Question:
I have table as seen above and I want to create a custom array to pass values.
Currently I am using the following lines of code:
'''
var arr = $('input[type=text].editfield').map(function () {
return this;
}).get();
var objArr = jQuery.map(arr, function (i) {
return {
myDate: i.parentElement.previousSibling.previousSibling.previousSibling.previousSibling.previousSibling.previousSibling.childNodes[0].textContent,
myValue: i.value
}
}).get();
'''
and I expect to have an array of objects of all items in my grid with Date and Value as properties respectively.
But something is wrong and I can not solve. For example the code above says ""
How can I correct my code to perform the correct action?
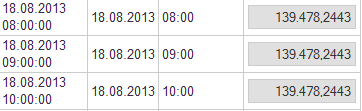
Answer: There is no need to use .get() on the static <URL> to get an array.
---
Also there is no need to use 2 loops,
'''
var objArr = $('input[type=text].editfield').map(function (idx, i) {
//the element selection used here is cruel, if you can share the html used we can help you to clean it
return {
// you can try myDate: $(this).parent().prevAll().eq(5).text() - not testable without the html and what is the expected output
myDate: i.parentElement.previousSibling.previousSibling.previousSibling.previousSibling.previousSibling.previousSibling.childNodes[0].textContent,
myValue: i.value
};
}).get();
'''